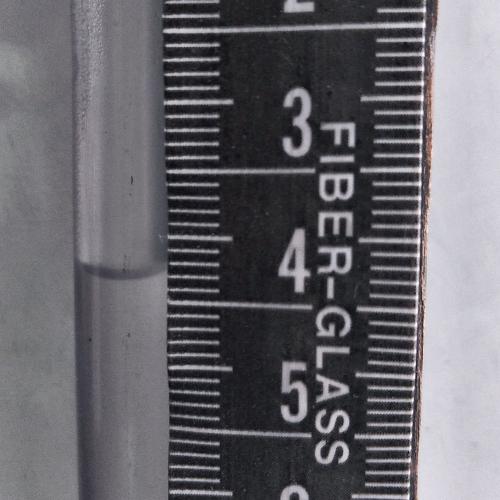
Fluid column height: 4.3 cm